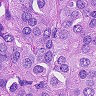
Metastatic tissue present: yes